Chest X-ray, PA view. Patient: 61 years old, sex M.
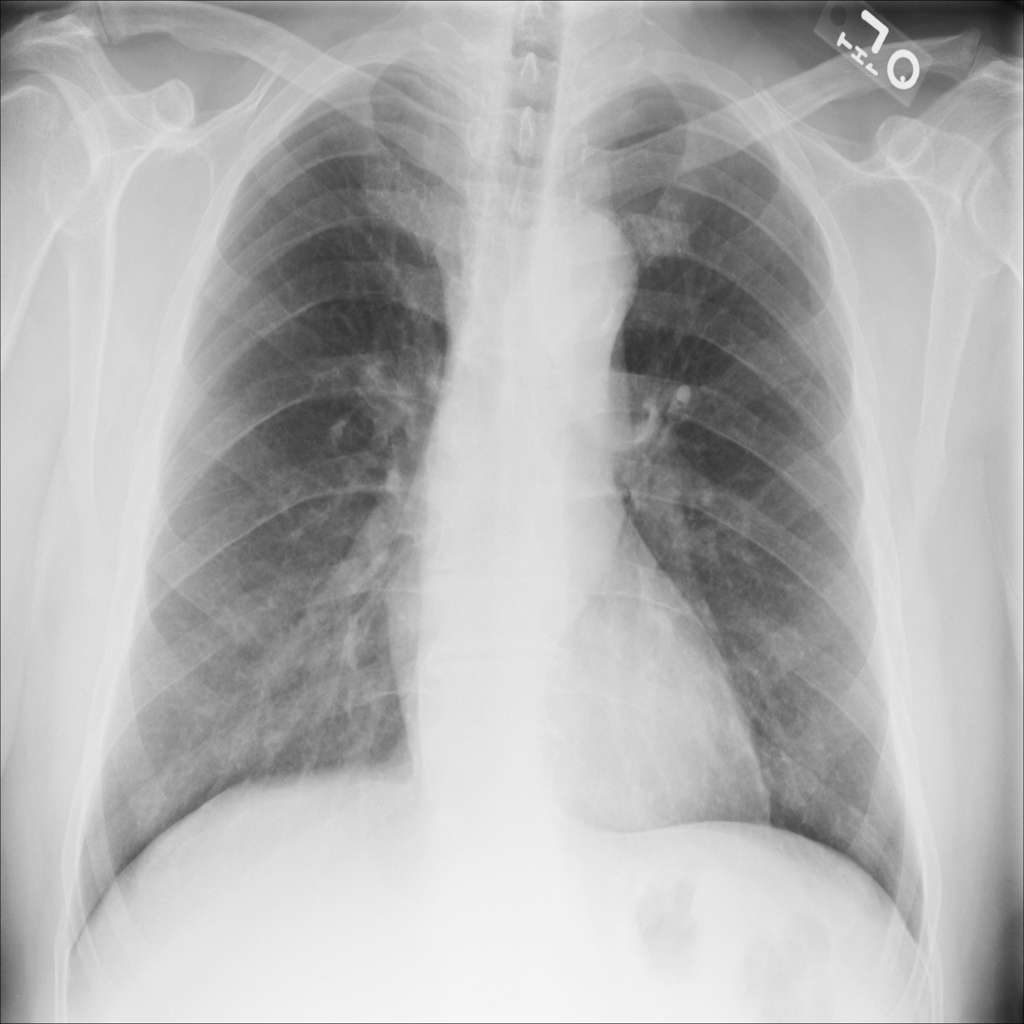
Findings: No Finding